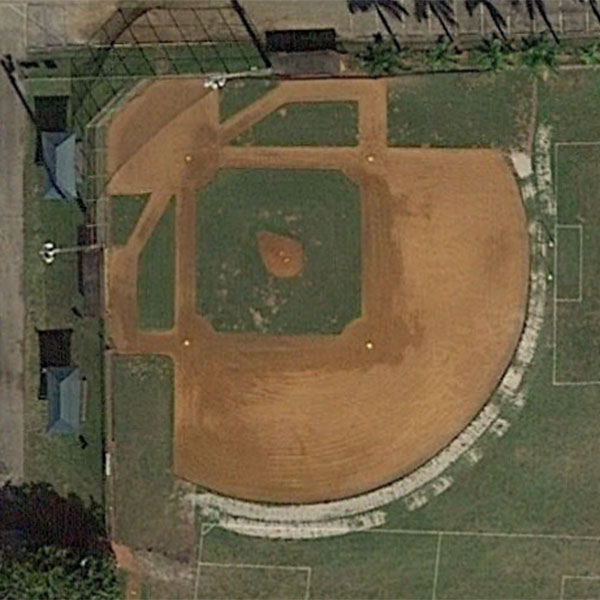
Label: BaseballField